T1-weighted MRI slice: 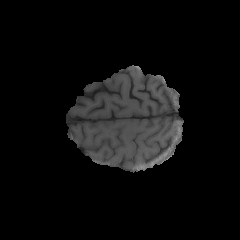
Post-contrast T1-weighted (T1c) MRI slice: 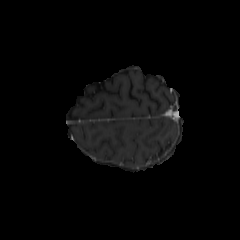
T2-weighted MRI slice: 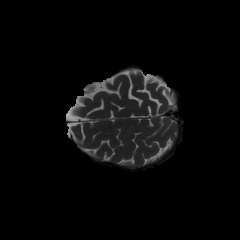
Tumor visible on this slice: no